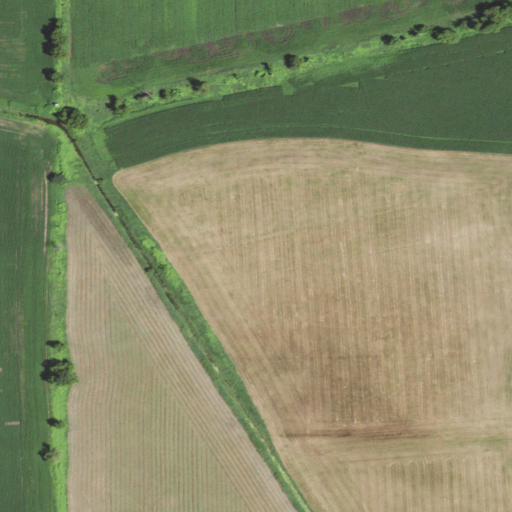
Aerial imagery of plain(s) in Minnesota named Swan Lakebed containing cultivated crops and pasture